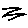
Label: zigzag